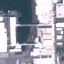
Land use / land cover: Industrial